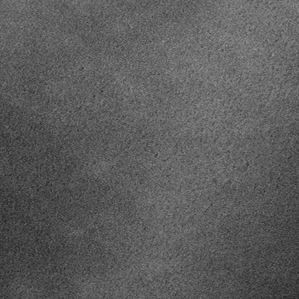
Label: frost